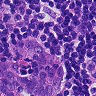
Metastatic tissue present: yes